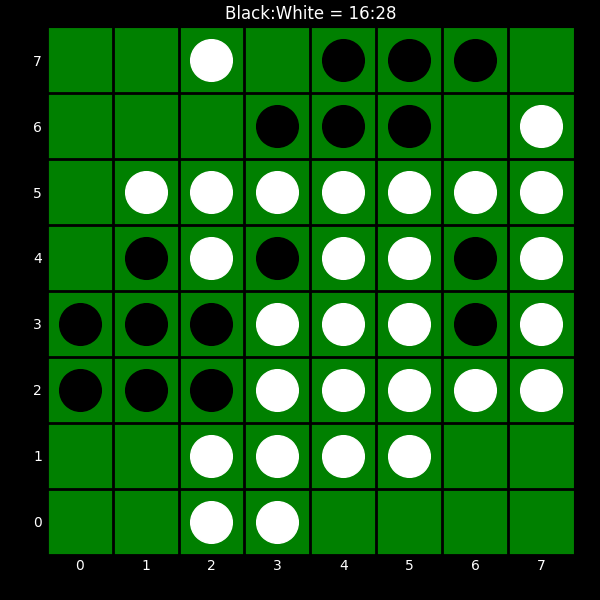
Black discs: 16
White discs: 28